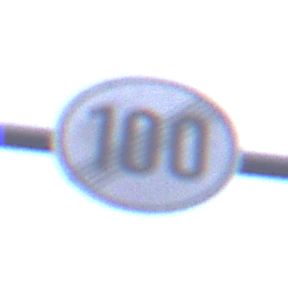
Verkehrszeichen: EndeGeschwindigkeit100
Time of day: SunriseSunset
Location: Outdoor (Urban)
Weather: PartlyCloudy
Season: NotSpecified
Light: Natural